Interaction volume radius: 10 \u00c5
Interaction volume height: 15 \u00c5
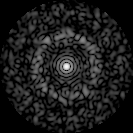
Disorder parameter: 0.8446